I will show an image sequence of human cooking. I have annotated the images with numbered circles. Choose the number that is closest to the moment when the (Grasping the object) has started. You are a five-time world champion in this game. Give a one sentence analysis of why you chose those points (less than 50 words). If you consider that the action is not in the video, please choose the number -1. Provide your answer at the end in a json file of this format: {"points": []}
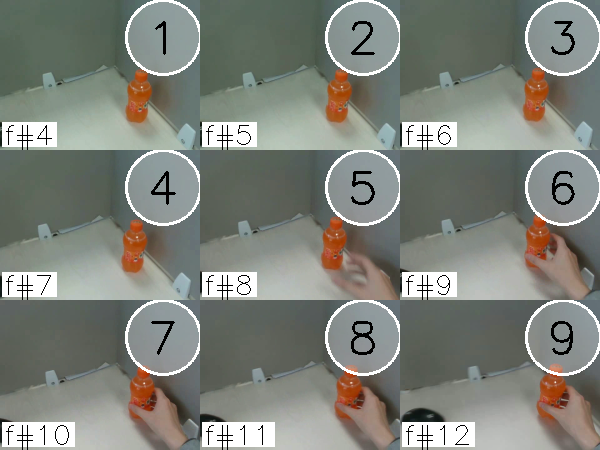
Frame 7 shows the clearest moment of hand-object contact.
{"points": [7]}